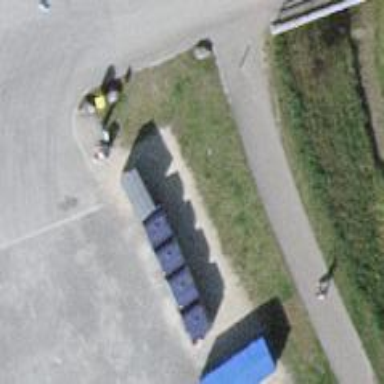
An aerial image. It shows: Recycling container at amenity designated for recycling.